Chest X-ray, PA view. Patient: 70 years old, sex M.
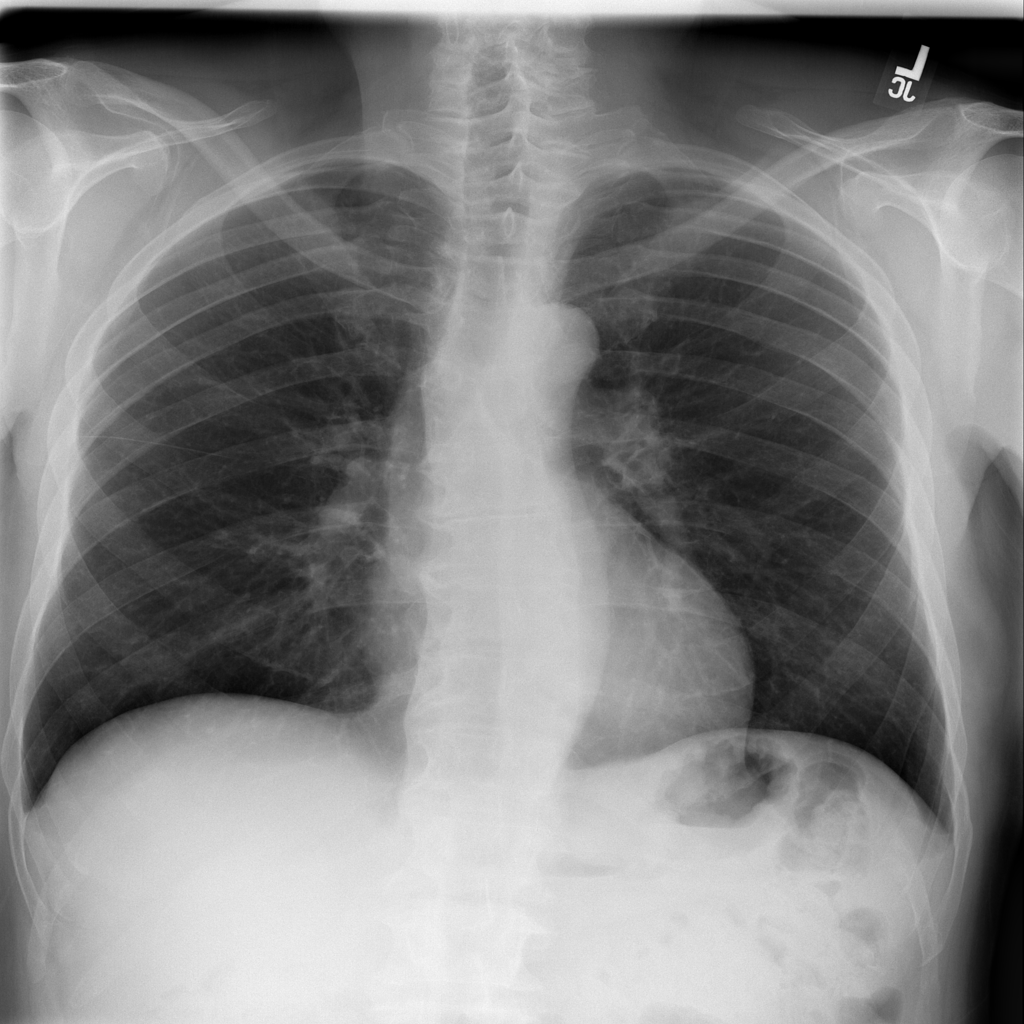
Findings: No Finding